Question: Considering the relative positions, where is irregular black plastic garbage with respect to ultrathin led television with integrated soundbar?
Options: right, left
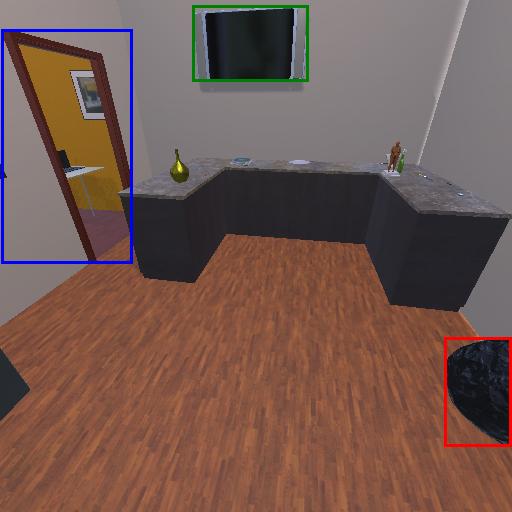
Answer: right